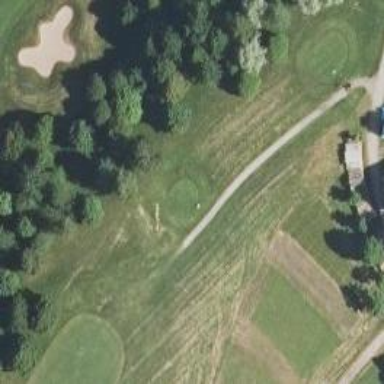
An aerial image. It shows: Path designated for golf carts.